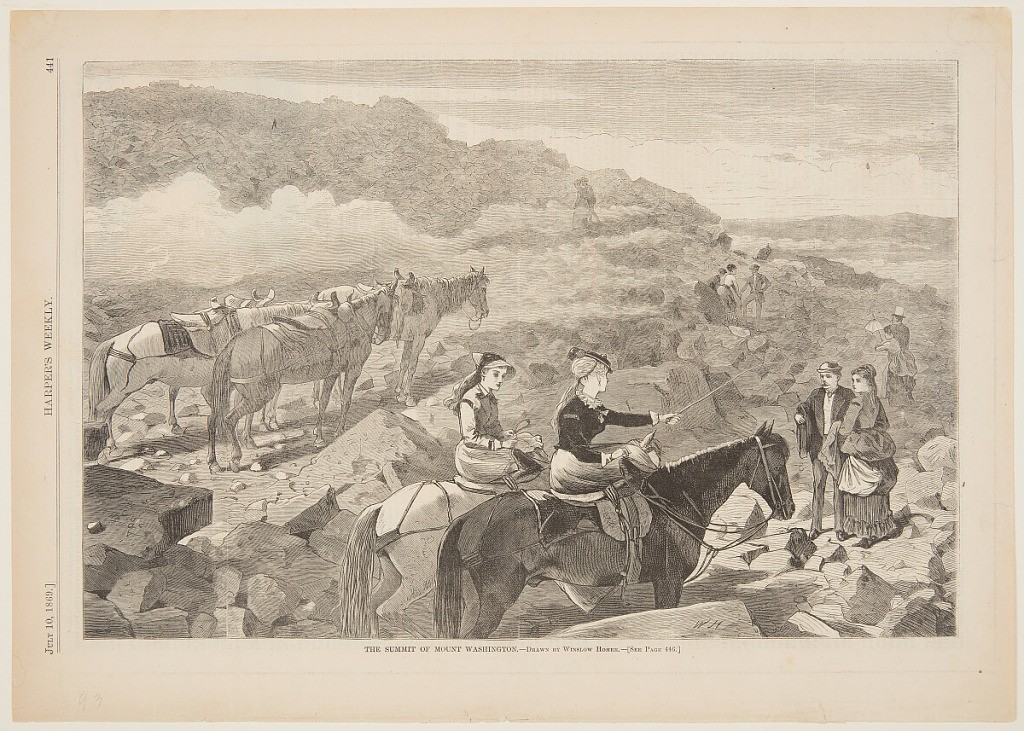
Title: The Summit of Mount Washington
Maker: Winslow Homer, American, 1836–1910
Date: July 10, 1869
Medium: Wood engraving in black ink on paper
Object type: Print
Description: Groups of figures and horses on rocky terrain, on the summit of Mt. Washington.